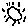
Label: sun